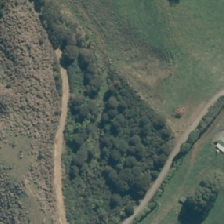
Land cover: grose_broom